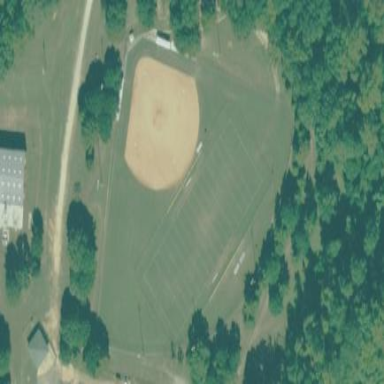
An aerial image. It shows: Baseball pitch for leisure land activities.